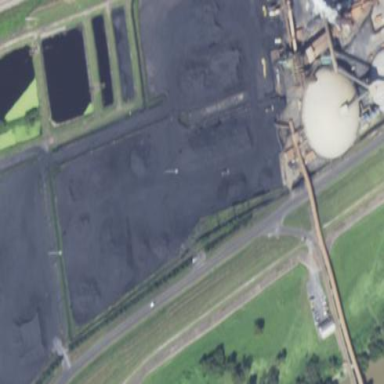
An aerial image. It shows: Industrial area with coke plant. The works at this industrial site are related to coke production.